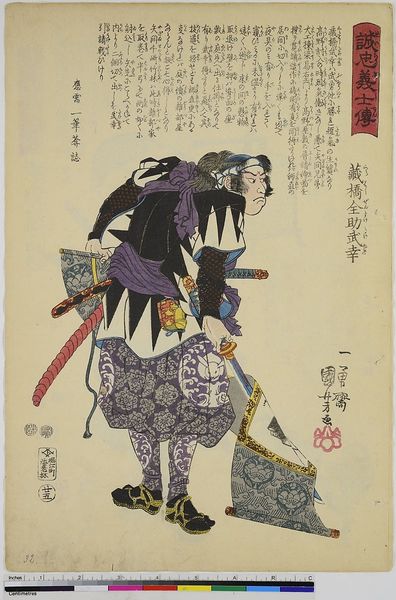
Titel: Sorahashi Zensuke Takeyuki, Blatt 25 aus der Serie: Geschichte der loyalen Gefolgsmänner
Künstler: Utagawa Kuniyoshi
Standort: Hamburg
Institution: Museum für Kunst und Gewerbe Hamburg
Schlagwörter: kämpfer, mann, blumen, blick, rot, tiere, muster, ornament, portrait, person, holzschnitt, japan, schrift, papier, lila, grimmig, ornamente, japanisch, schriftzeichen, druck, druckgraphik, druckgrafik, scharz, schwert, schwerter, text, soldat, kaninchen, krieger, wut, ereignis, zeit, farbholzschnitt, lotus, situation, ereignisbild, samurai, tierornament, edo, stempek, historische, reproduktionen, 19. jahrhundert, druckerzeugnisse, porträt, persönlichkeit, soldatenleben, ukiyo